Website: home-depot
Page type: review-order
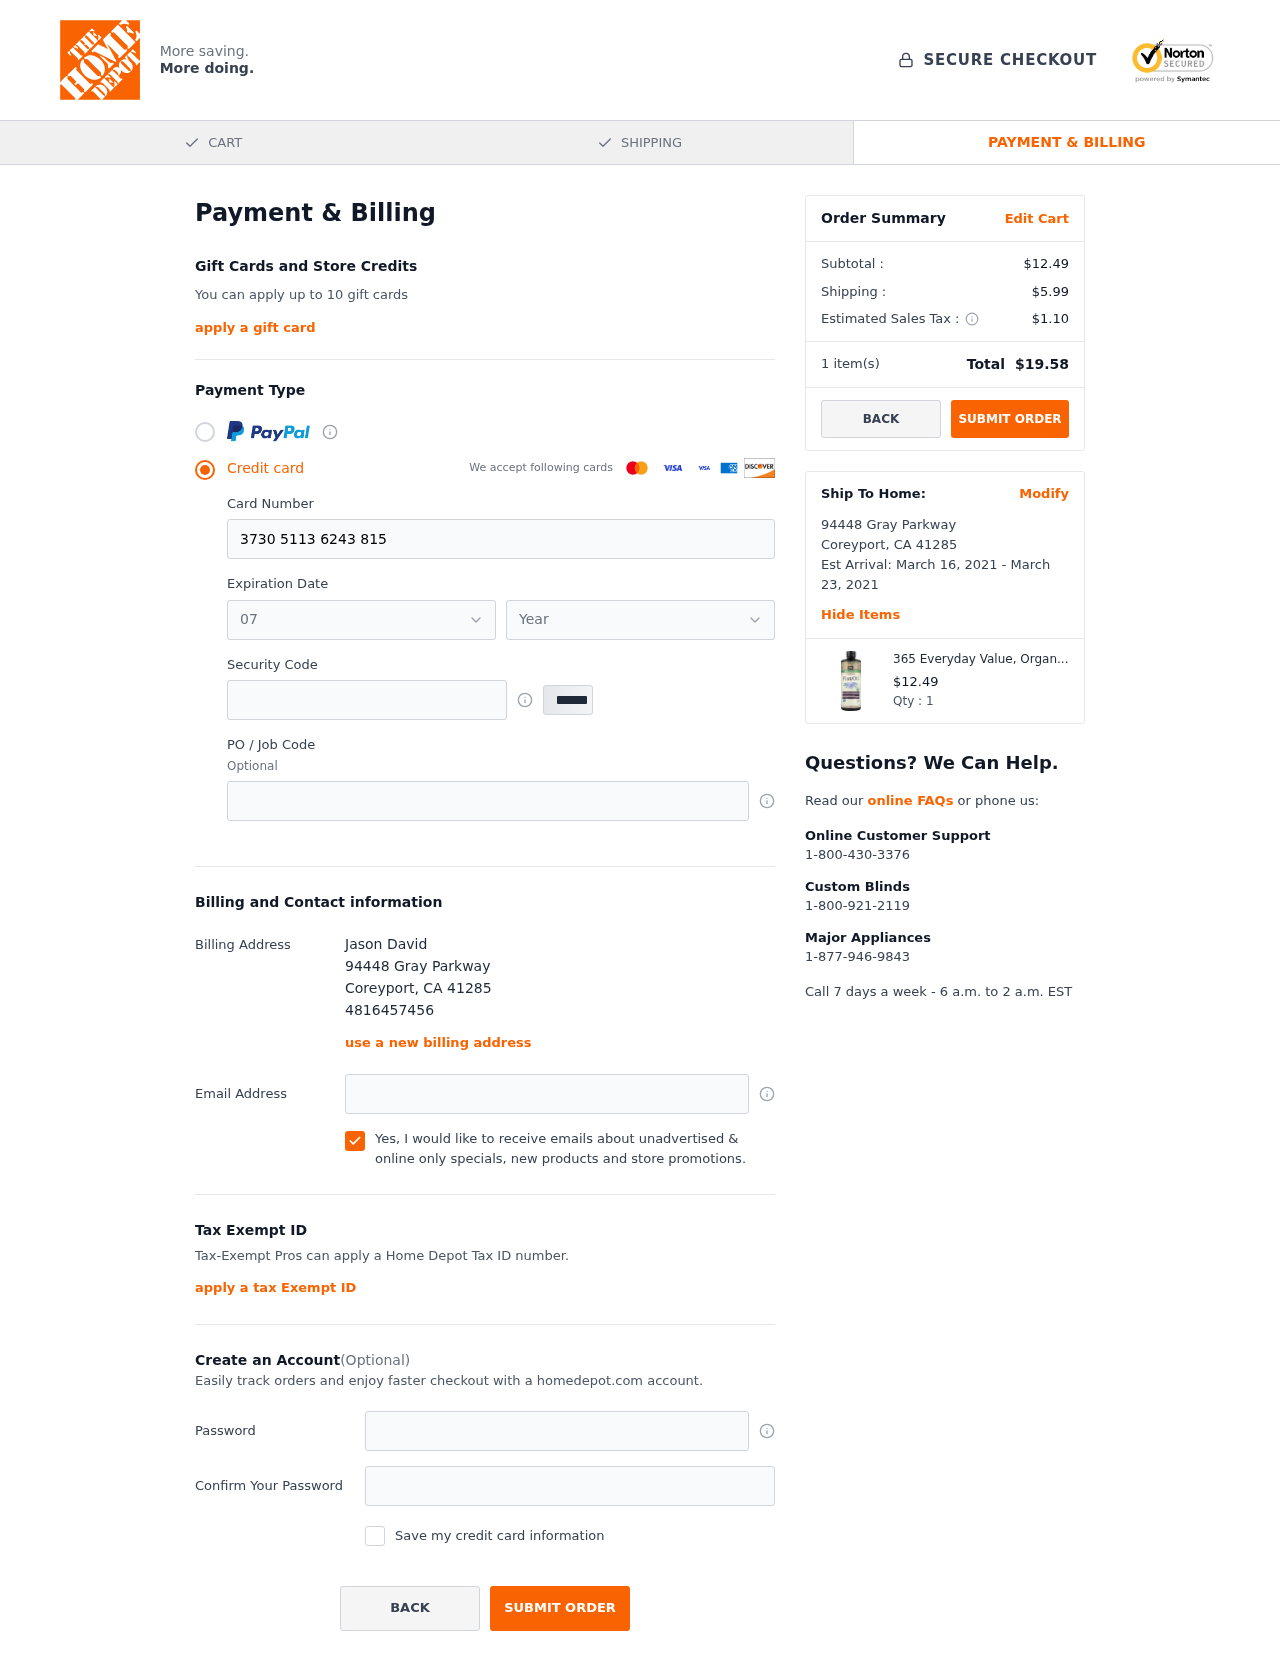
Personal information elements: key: PII_CARD_EXPIRY_MONTH
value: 07
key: PII_CARD_EXPIRY_YEAR
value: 28
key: PII_CITY
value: Coreyport
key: PII_FULLNAME
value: Jason David
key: PII_PHONE
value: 4816457456
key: PII_POSTCODE
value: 41285
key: PII_STATE_ABBR
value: CA
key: PII_STREET
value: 94448 Gray Parkway
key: PII_CARD_NUMBER
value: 3730 5113 6243 815
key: PII_CARD_CVV
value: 3615
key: PII_EMAIL
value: jasondavid@yahoo.com
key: PII_POSTCODE_FULL
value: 41285
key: PII_POSTCODE_NUMERIC
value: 41285
Product elements: key: PRODUCT1_NAME
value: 365 Everyday Value, Organic Filtered Flax Oil, 24 fl oz
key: PRODUCT1_PRICE
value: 12.49
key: PRODUCT1_QUANTITY
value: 1
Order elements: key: ORDER_SUBTOTAL
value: $12.49
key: ORDER_SHIPPING_COST
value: $5.99
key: ORDER_TAX
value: $1.10
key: ORDER_NUM_ITEMS
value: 1
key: ORDER_TOTAL
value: $19.58
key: ORDER_SHIPPING_DATE
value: March 16, 2021
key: ORDER_DELIVERY_DATE
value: March 23, 2021